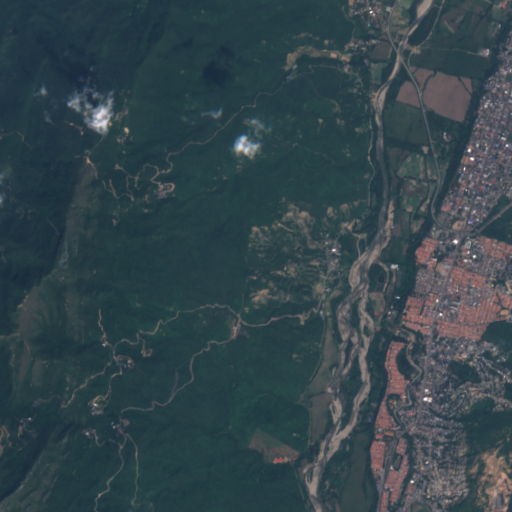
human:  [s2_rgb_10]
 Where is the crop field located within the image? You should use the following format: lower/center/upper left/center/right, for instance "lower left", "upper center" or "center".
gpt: The crop field is located in the right of the image.
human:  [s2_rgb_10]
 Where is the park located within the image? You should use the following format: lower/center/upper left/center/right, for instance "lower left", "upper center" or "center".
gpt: The park is located in the right of the image.
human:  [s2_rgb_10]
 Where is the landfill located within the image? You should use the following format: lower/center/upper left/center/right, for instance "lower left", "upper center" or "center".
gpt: There is no landfill in the image.